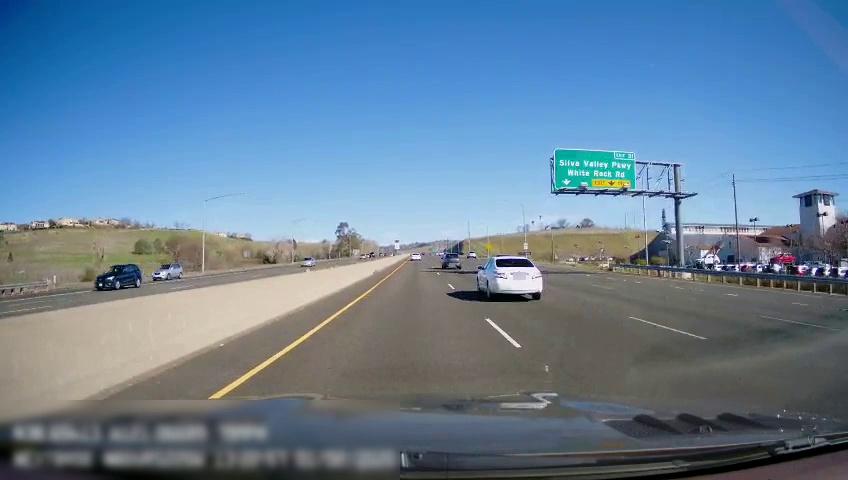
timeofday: Day
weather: Sunny
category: Drivable Space
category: Drivable Space
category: Vehicles | SUV
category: Vehicles | SUV
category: Vehicles | Car
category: Vehicles | Car
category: Vehicles | Car
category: Vehicles | SUV
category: Vehicles | SUV
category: Lanes | Current Lane
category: Lanes | Current Lane
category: Lanes | Alternate Lane
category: Lanes | Alternate Lane
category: Lanes | Alternate Lane
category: Lanes | Alternate Lane
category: Lanes | Opposite Lane
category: Lanes | Opposite Lane
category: Traffic | Signs